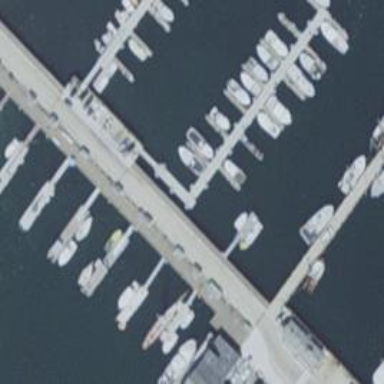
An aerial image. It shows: Pier with mooring facilities.